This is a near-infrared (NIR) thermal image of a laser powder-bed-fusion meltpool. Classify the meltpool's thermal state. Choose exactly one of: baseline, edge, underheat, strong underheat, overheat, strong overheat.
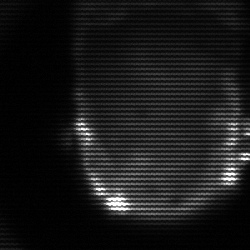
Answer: baseline